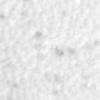
Label: no_change